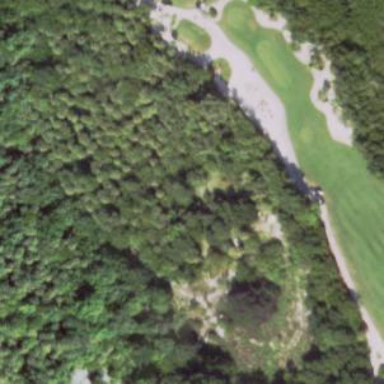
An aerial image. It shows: Rough grassy area used for golf.